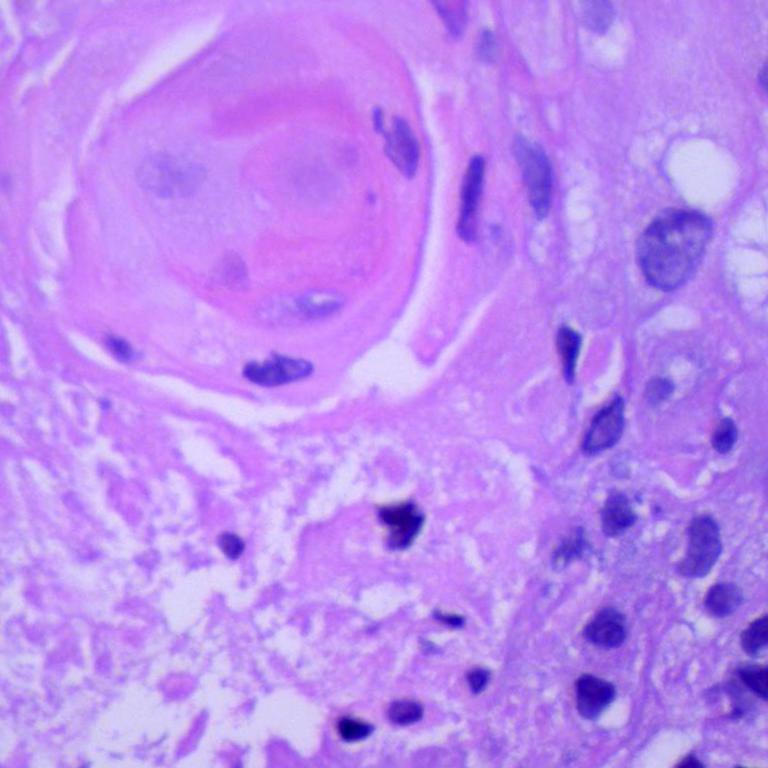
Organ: lung
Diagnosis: squamous carcinomas